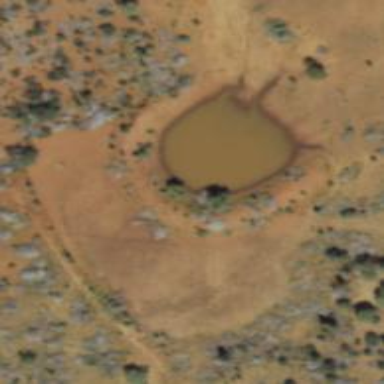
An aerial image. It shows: Reservoir area.